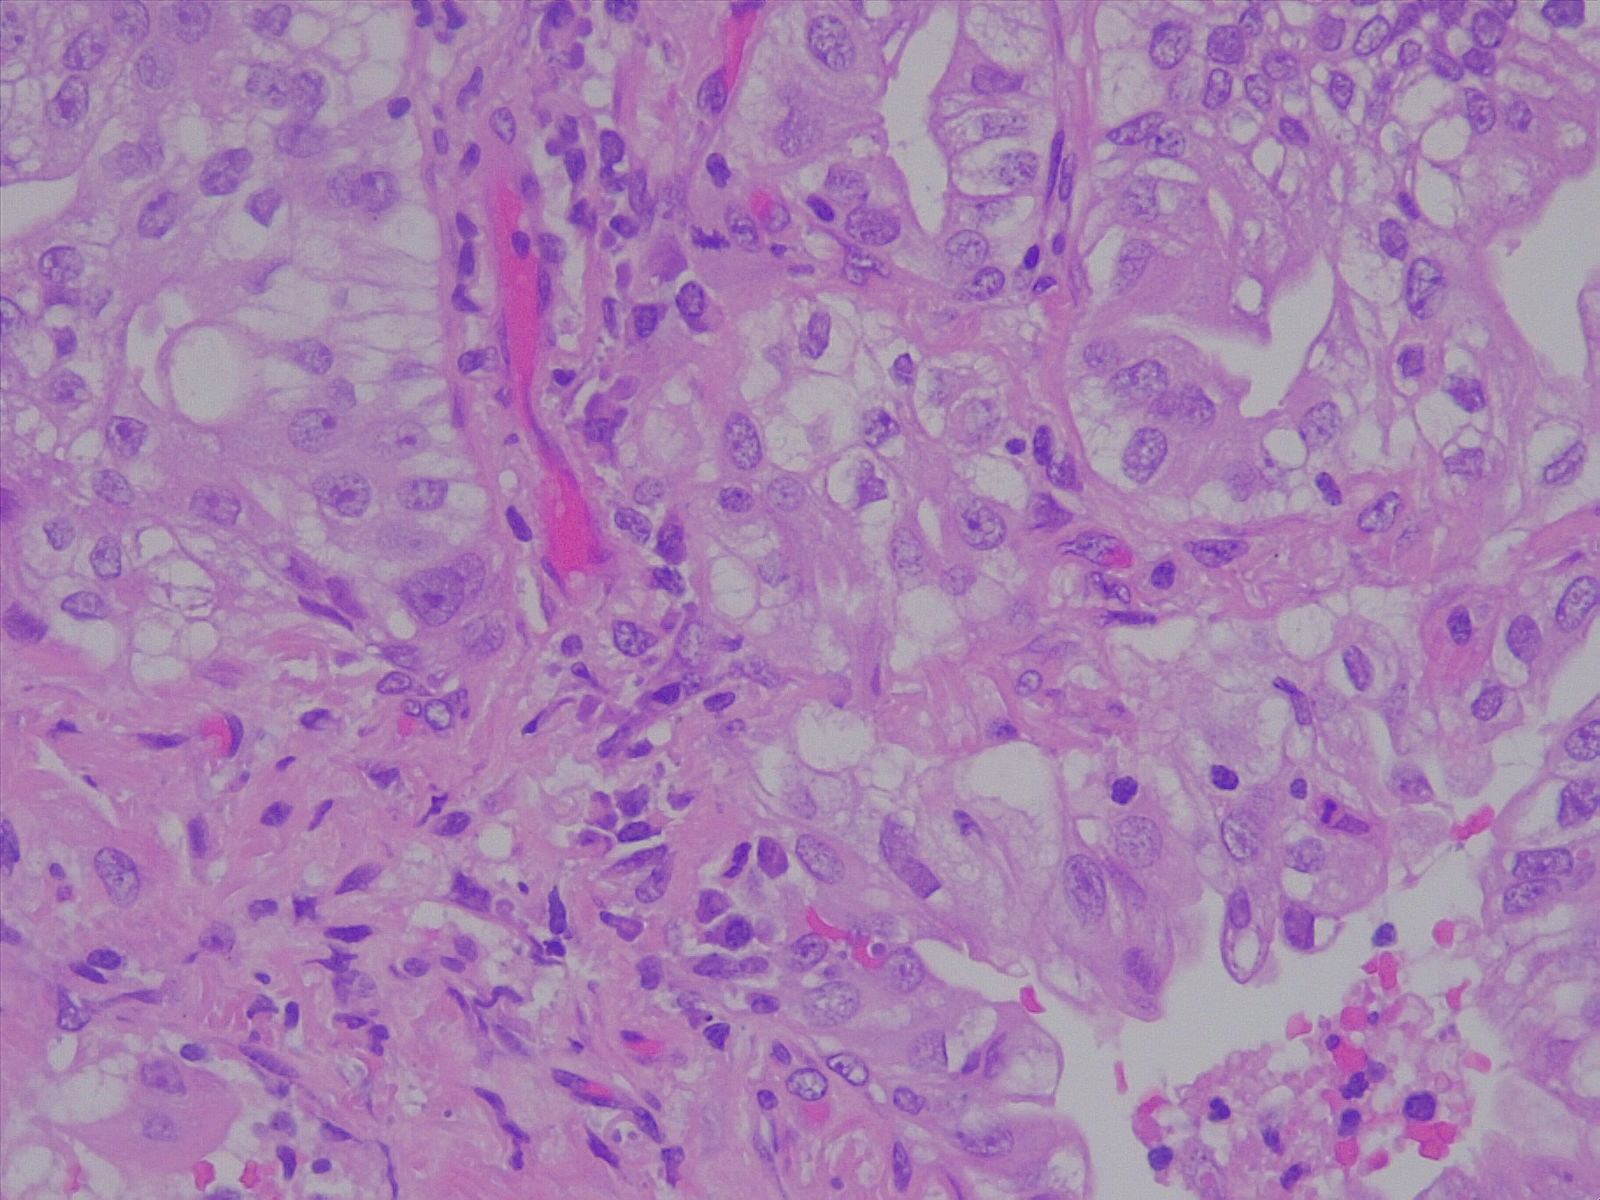
Label: lung adenocarcinoma, moderately differentiated